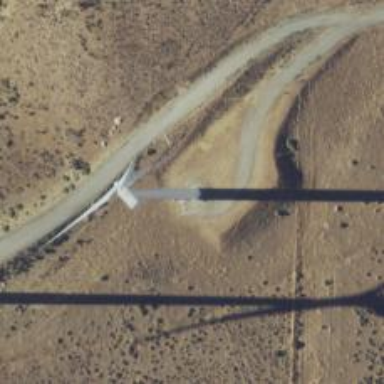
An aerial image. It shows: Wind generator powered by horizontal axis wind turbine.